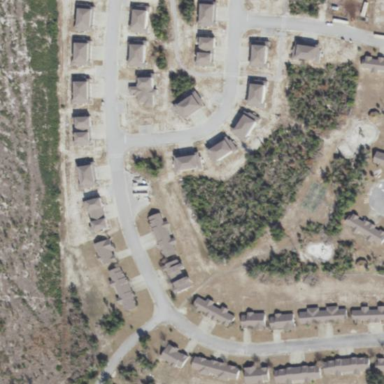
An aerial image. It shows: Residential area composed of single-family homes.